Interaction volume radius: 5 \u00c5
Interaction volume height: 10 \u00c5
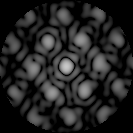
Disorder parameter: 0.3463